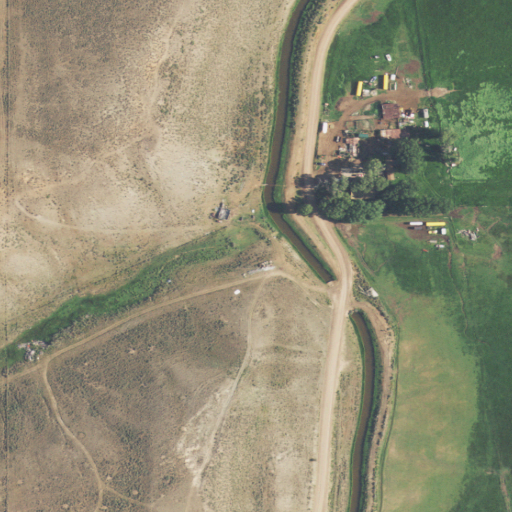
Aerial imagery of valley in Wyoming named Bartlett Hollow containing shrub, pasture, open development, low intensity development, and herbaceous wetlands